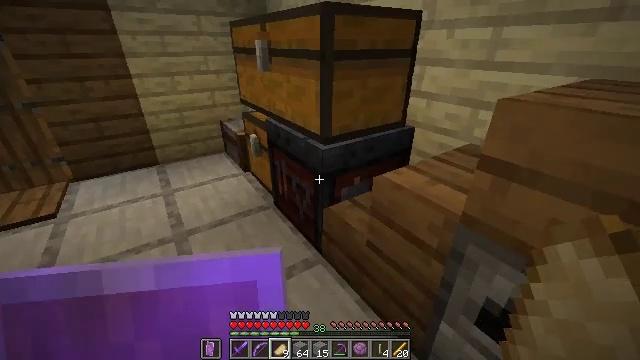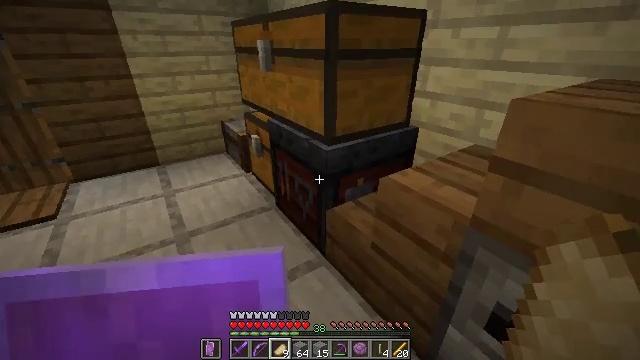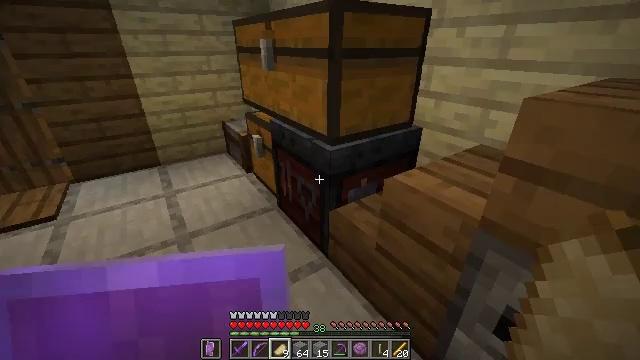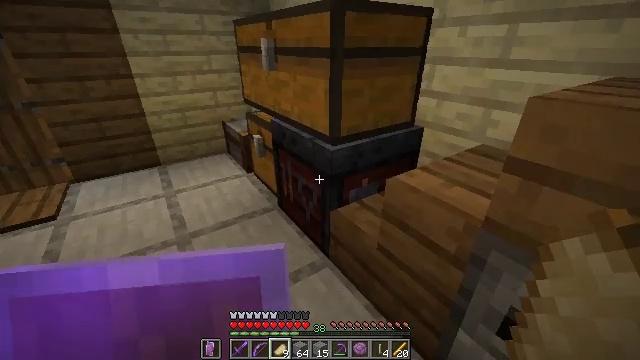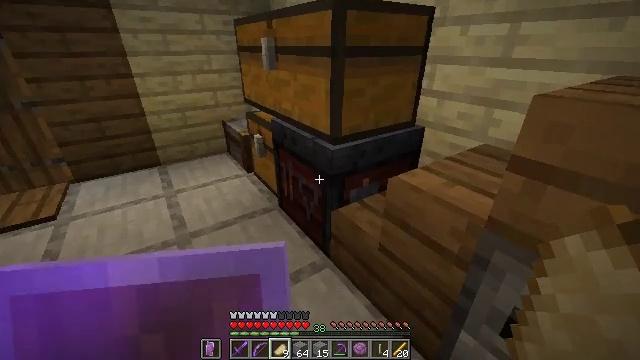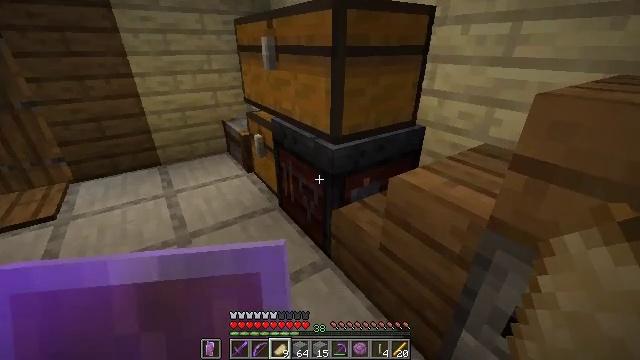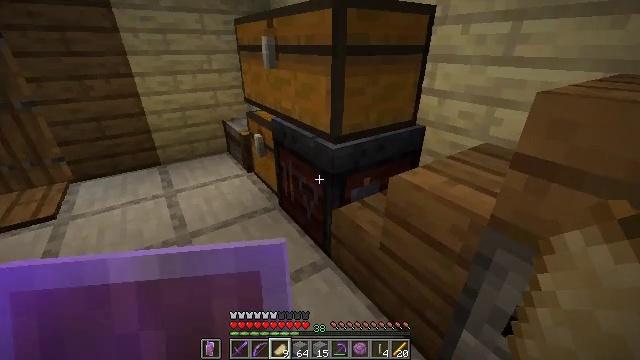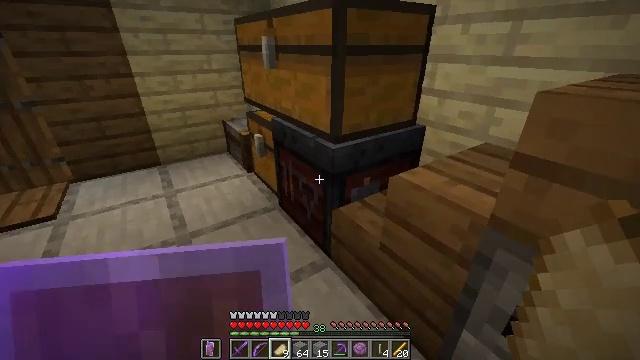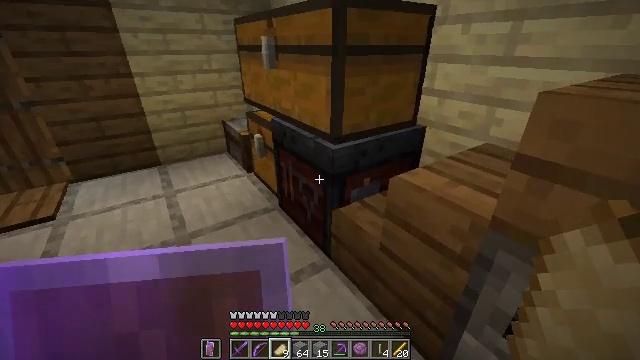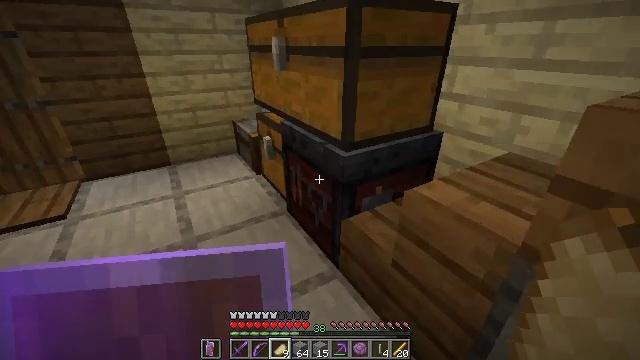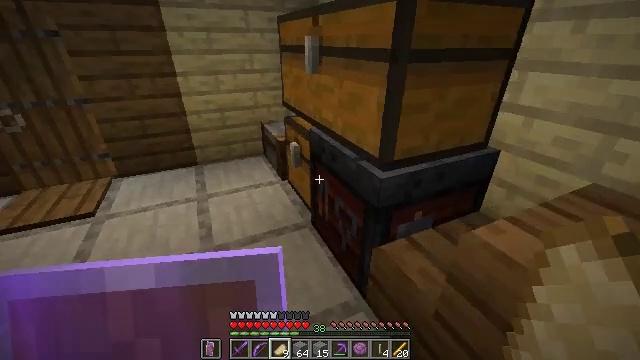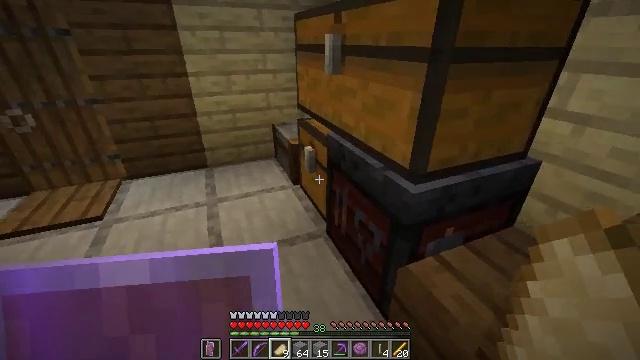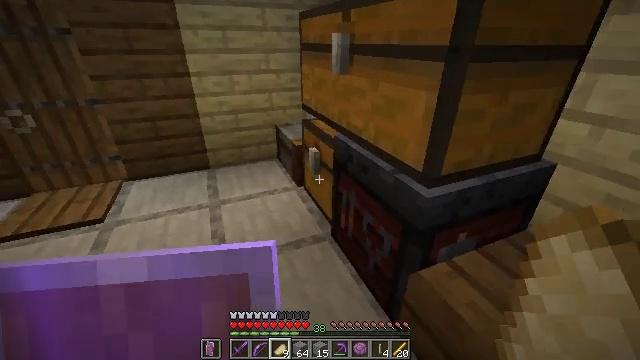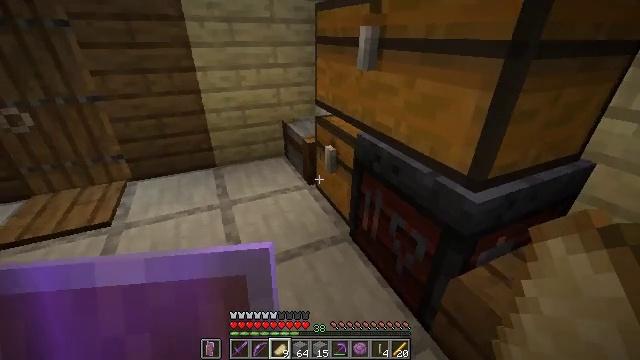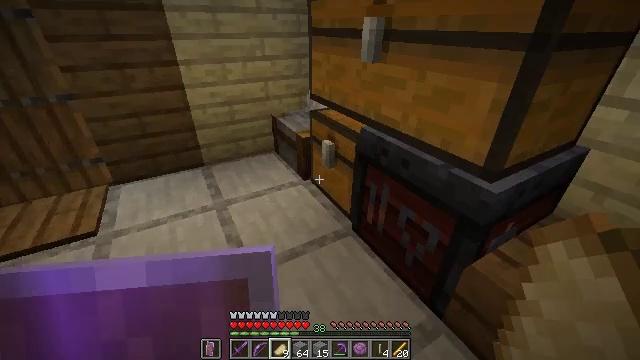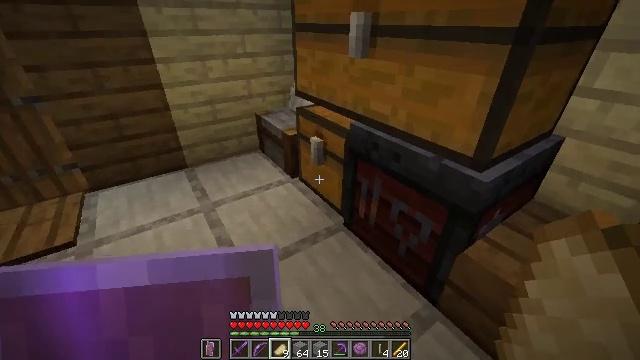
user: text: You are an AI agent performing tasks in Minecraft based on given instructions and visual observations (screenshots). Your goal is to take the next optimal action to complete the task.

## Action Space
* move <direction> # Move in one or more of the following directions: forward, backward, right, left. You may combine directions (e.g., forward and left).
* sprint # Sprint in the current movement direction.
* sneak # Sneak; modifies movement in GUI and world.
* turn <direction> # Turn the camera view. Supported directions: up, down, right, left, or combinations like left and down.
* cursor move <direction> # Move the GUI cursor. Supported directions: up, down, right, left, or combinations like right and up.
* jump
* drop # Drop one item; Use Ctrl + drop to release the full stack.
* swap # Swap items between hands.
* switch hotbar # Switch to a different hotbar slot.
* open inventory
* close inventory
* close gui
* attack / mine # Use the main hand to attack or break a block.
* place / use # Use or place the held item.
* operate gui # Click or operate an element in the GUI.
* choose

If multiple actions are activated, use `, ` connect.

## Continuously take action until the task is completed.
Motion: motion action
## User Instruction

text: craft item end rod
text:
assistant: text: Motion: no_op
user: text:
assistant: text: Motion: no_op
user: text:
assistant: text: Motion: no_op
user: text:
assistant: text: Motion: no_op
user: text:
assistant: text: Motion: no_op
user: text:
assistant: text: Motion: no_op
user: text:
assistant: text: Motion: no_op
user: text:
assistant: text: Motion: move forward
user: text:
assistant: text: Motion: move forward, turn left
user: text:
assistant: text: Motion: move forward and move left, turn left
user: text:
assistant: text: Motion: move forward and move left, turn left
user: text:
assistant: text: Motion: move left
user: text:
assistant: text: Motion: move left, turn right and down
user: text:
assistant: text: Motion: turn right and down
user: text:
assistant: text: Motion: turn right
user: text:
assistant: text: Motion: turn right
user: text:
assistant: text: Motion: turn right
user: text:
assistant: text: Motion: turn right
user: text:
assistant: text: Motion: turn up
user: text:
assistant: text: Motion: no_op
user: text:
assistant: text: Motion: no_op
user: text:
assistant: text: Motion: use / place
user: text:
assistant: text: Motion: use / place
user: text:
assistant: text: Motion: use / place
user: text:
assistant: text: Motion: no_op
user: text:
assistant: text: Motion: no_op
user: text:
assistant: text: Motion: no_op
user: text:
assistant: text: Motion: no_op
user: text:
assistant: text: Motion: no_op
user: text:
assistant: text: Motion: no_op